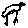
Label: bird